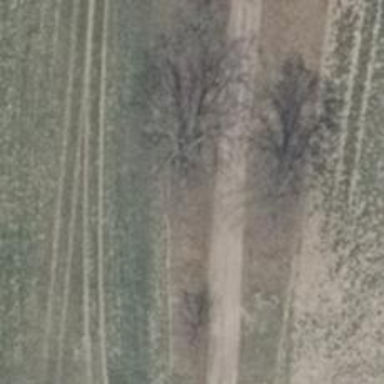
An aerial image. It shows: Row of trees in natural setting.